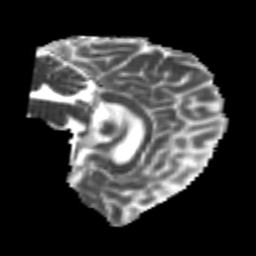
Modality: MD
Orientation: sagittal
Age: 22
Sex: male
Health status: healthy
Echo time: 0.074 s